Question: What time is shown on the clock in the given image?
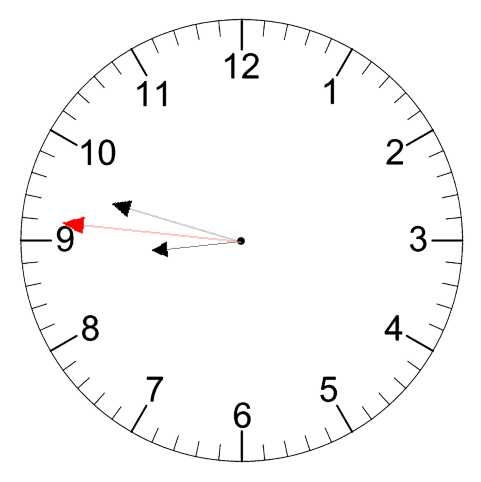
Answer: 08:47:46